Question: How do I put in my scrapy project?
Let's say I want to put <URL> says, I added
'''
SPIDER_MIDDLEWARES = { 'myproject.middlewares.IgnoreVisitedItems': 543,}
'''
to settings.py and the code from the above link to '_init_.py''spider'.
But I'm getting:
> ImportError: Error loading object 'myproject.middlewares.IgnoreVisitedItems': No module named middlewares
I tried things on <URL> but it didn;t work.
This is my :

How should I get this custom middleware working? I just need a to get it working, not specifically for this project.
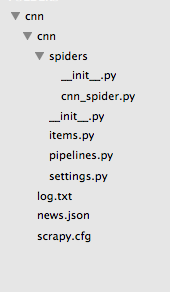
Answer: it seem that your directory structure does not have a file called 'middlewares' as you referred in your project settings.py file, moreover, it seem that your project name is 'cnn' and not 'myproject'.
if this is the case, you'll have to do two things:
1. create middlewares.py file and put IgnoreVisitedItems in it, place it in the same directory as items.py and pipelines.py
2. change you settings SPIDER_MIDDLEWARES entry to: SPIDER_MIDDLEWARES = { 'cnn.middlewares.IgnoreVisitedItems': 543,}
EDIT: note however that in most cases scrapy will ignore visited by default, unless you'll force it to recrawl them using <URL>